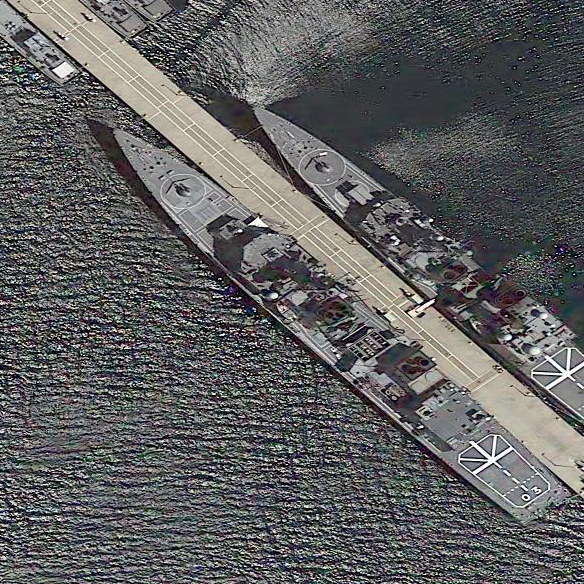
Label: Murasame-class_destroyer